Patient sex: F
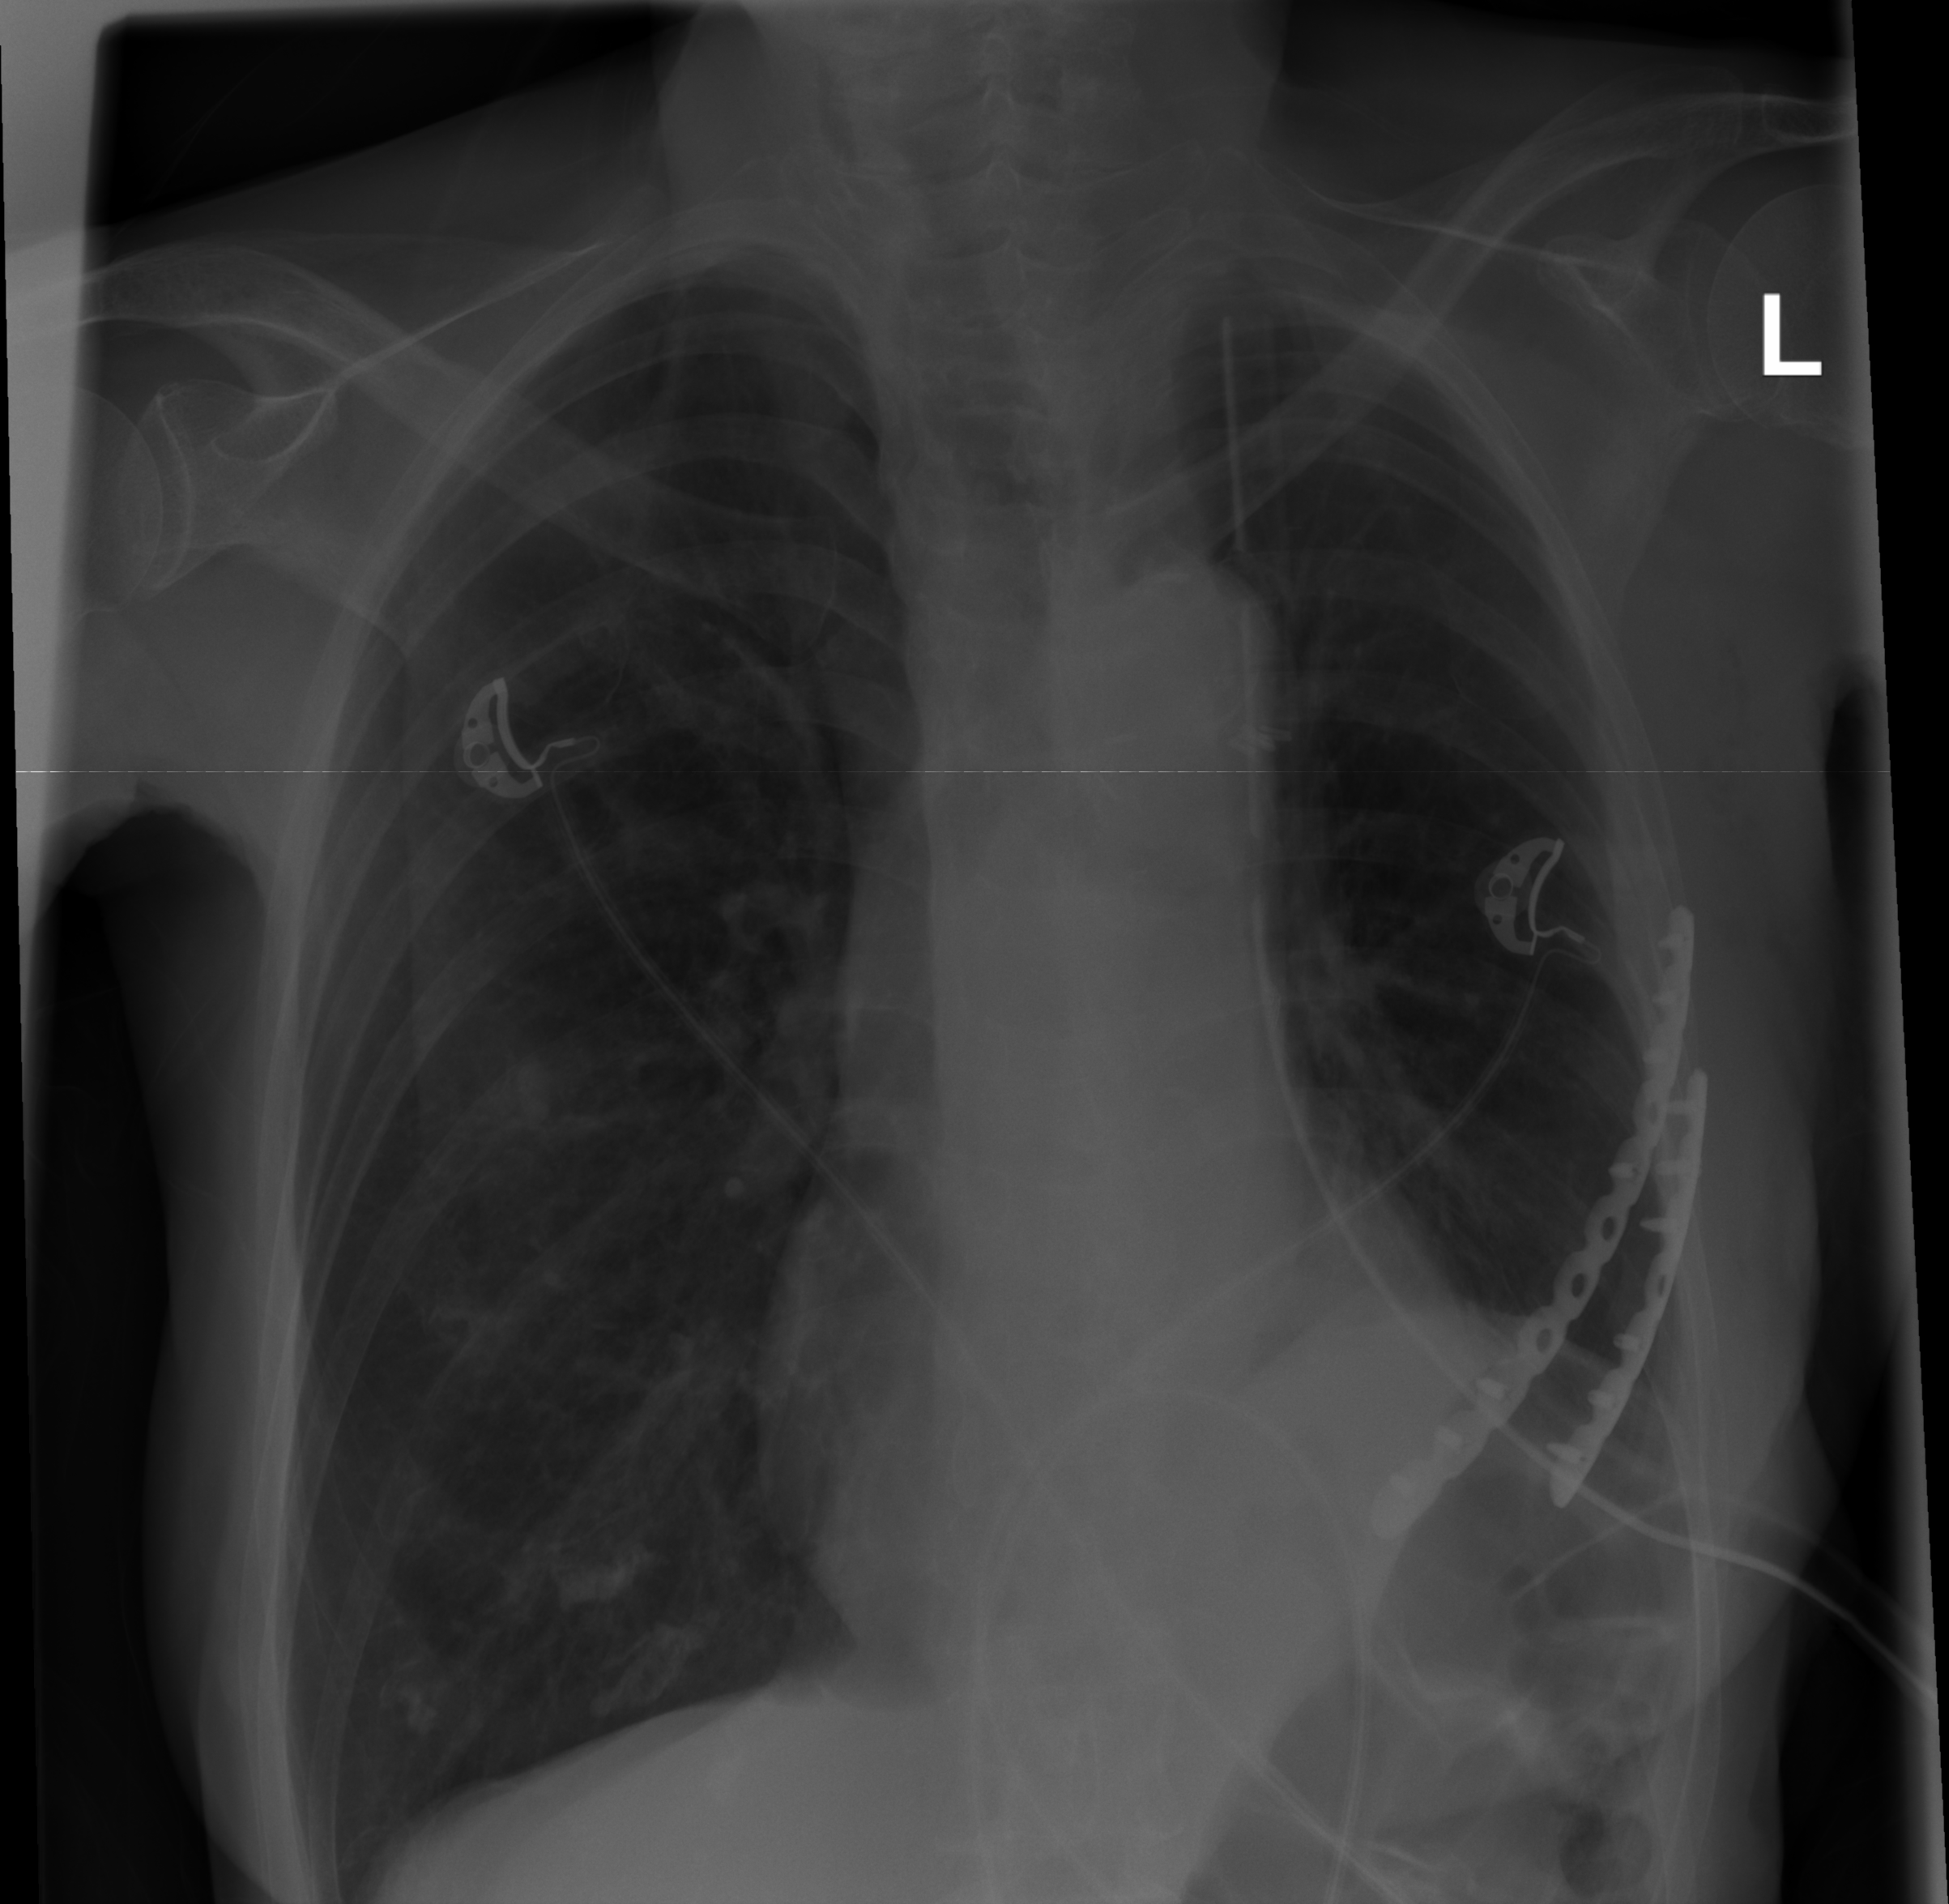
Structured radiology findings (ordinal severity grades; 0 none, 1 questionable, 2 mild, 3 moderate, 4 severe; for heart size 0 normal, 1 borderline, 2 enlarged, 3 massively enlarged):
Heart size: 0
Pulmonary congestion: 0
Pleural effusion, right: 0
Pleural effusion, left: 0
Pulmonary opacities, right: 2
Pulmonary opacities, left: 0
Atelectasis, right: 0
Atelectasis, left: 0